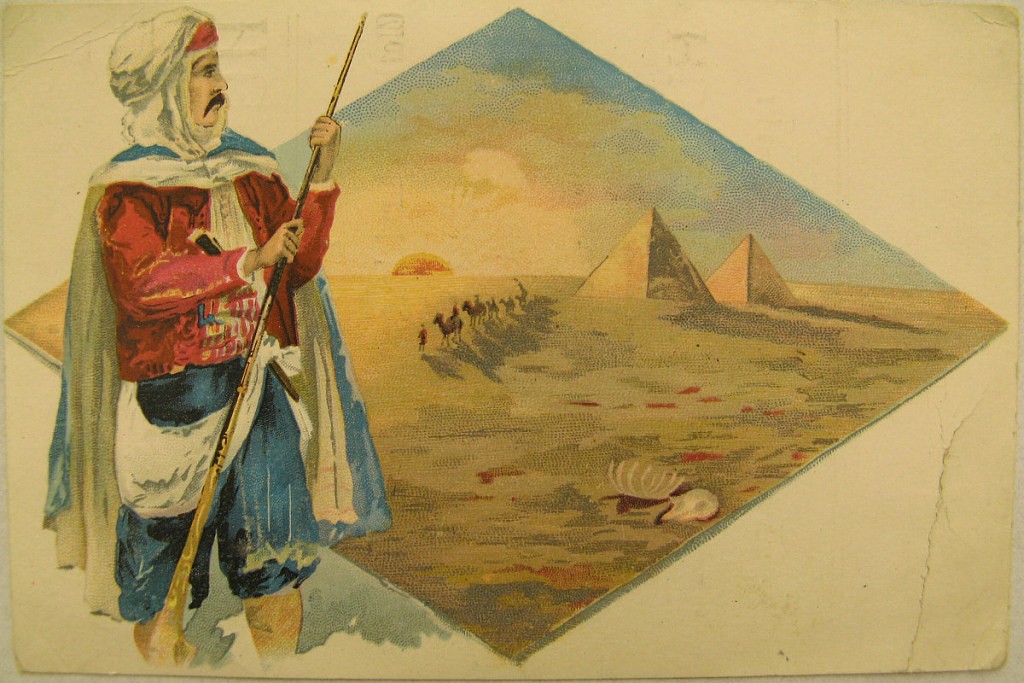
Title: Advertisement for Hudson Clothier
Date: ca. 1880
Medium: Chromolithograph
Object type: Trade card
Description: An arabian man standing with a long stick in front of a diamond shaped view of the desert and pyramids